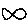
Label: fish